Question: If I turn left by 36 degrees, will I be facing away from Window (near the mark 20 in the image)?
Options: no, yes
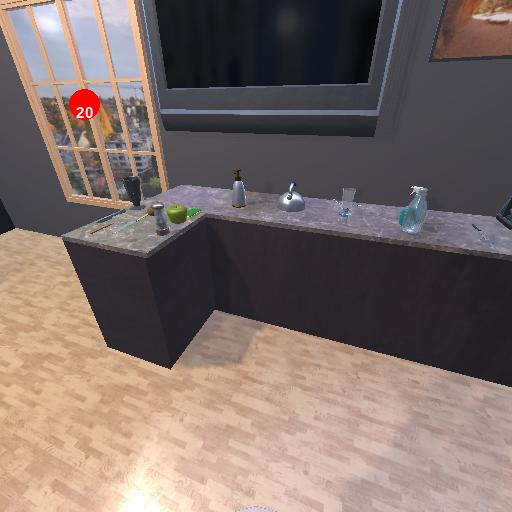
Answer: no